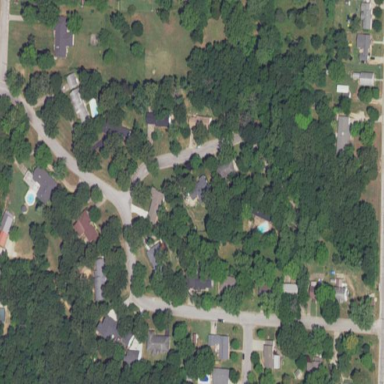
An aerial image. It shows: Residential area composed of single-family homes.